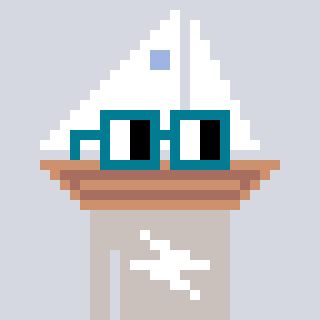
a pixel art character with square dark green glasses, a sailboat-shaped head and a foggrey-colored body on a cool background